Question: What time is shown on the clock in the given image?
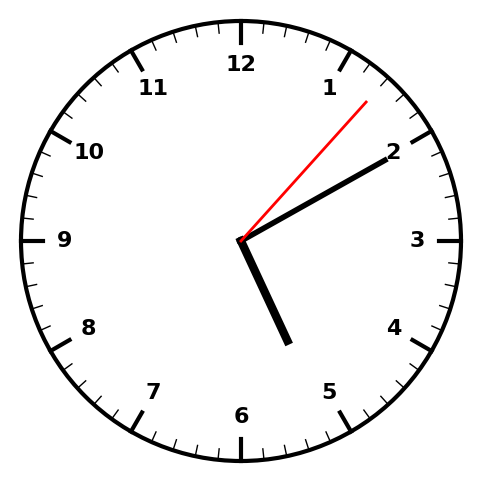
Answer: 05:10:07